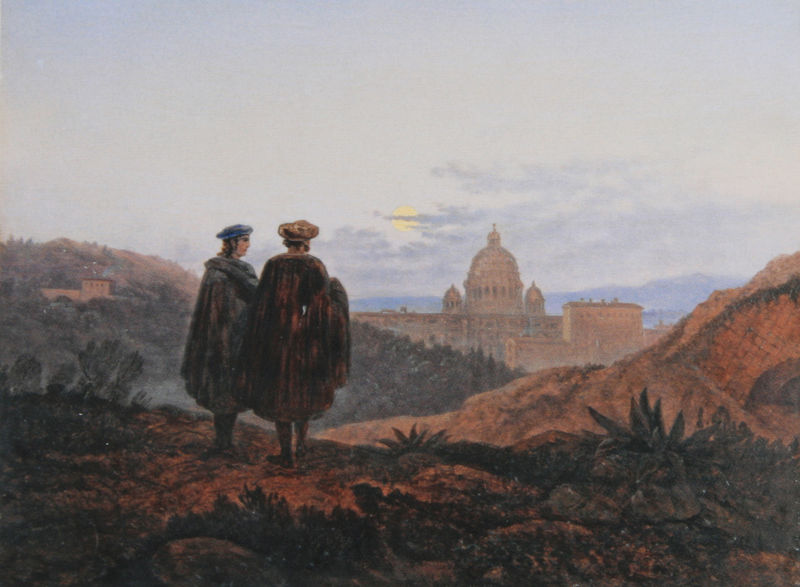
Titel: Erinnerungen an Rom. Raffael und Michelangelo im Anblick der Peterskirche bei Vollmond
Künstler: Carl Gustav Carus
Standort: Frankfurt am Main
Institution: Freies Deutsches Hochstift, Frankfurter Goethe-Museum
Schlagwörter: baum, berg, blau, gemälde, gestein, himmel, mann, schatten, umhang, wolken, bäume, grün, landschaft, ocker, stadt, abend, braun, grau, hut, hüte, laterne, männer, paris, rücken, schwarz, ausblick, blick, gebäude, gras, haus, wolke, beige, gespräch, herren, kappen, mütze, mützen, architektur, pelz, stehen, stein, schauen, öl, dämmerung, erde, ferne, horizont, häuser, hügel, morgen, natur, sonnenaufgang, weite, büsche, kirche, sonne, sträucher, boden, mantel, personen, pflanze, pflanzen, tal, wald, hellblau, himmelblau, italien, unterhaltung, zwei, berge, bergig, fels, hang, wüste, dunst, nebel, kuppel, romantik, zwei männer, steppe, mond, burg, kloster, kuppeln, dom, festung, draußen, hinten, mäntel, kathedrale, pantheon, rom, pelzmantel, residenz, schloß, lanschaft, wanderer, rotbraun, dante, florenz, agave, aloe, kakteen, vatikan, mäner, tunnel, kapitol, toskana, morgengrauen, petersdom, st peter, st. peter, jericho, aristoteles, pelze, platon, altanlandschaft, durchbilck, st pepter, st paul, prtersdom, hommmel, agava, st palu